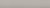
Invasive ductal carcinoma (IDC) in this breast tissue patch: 0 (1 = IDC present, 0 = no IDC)